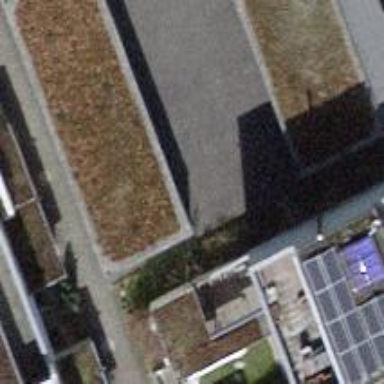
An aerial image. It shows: Garage building.